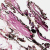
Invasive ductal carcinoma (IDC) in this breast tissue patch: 0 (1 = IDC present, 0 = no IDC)